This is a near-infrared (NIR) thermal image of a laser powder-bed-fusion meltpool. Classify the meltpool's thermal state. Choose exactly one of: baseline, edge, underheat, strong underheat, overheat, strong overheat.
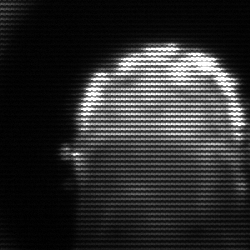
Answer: baseline